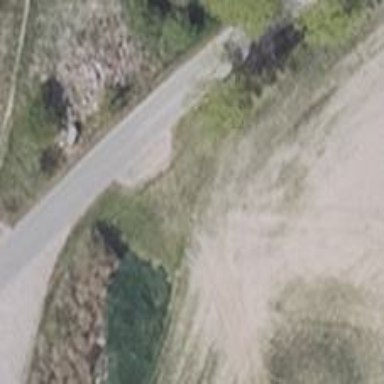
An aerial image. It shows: Unclassified road with smooth asphalt surface. The road has high-quality grade 1 tracktype.